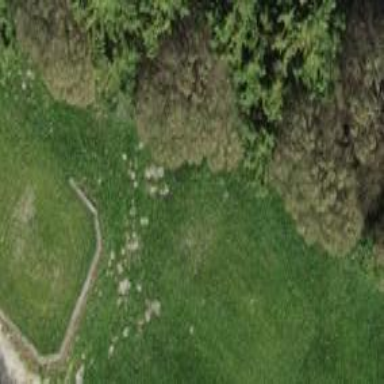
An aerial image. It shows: Grassy area designated as golf tee.